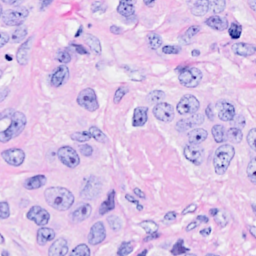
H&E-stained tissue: Breast